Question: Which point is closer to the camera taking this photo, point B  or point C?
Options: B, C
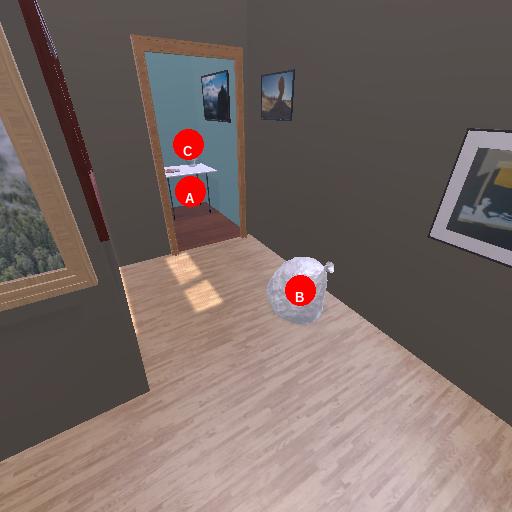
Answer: B